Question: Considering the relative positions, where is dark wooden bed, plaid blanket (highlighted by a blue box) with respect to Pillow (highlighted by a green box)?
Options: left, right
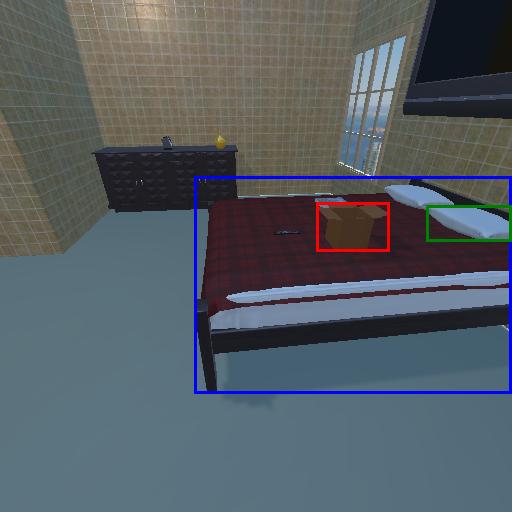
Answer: left